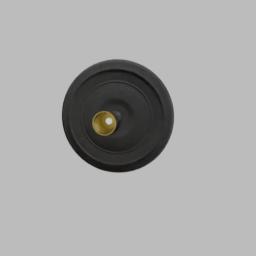
Label: lighting